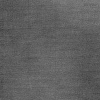
Atmospheric dust classification: dusty